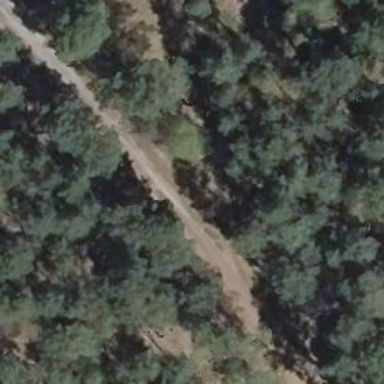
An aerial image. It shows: Track road with grade3 tracktype.